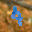
Label: 4